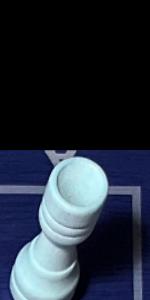
Label: Rook_White